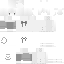
A female skeleton skin with pale skin, wearing blonde helmet dressed in a red robe top and brown pants, featuring a closed mouth.